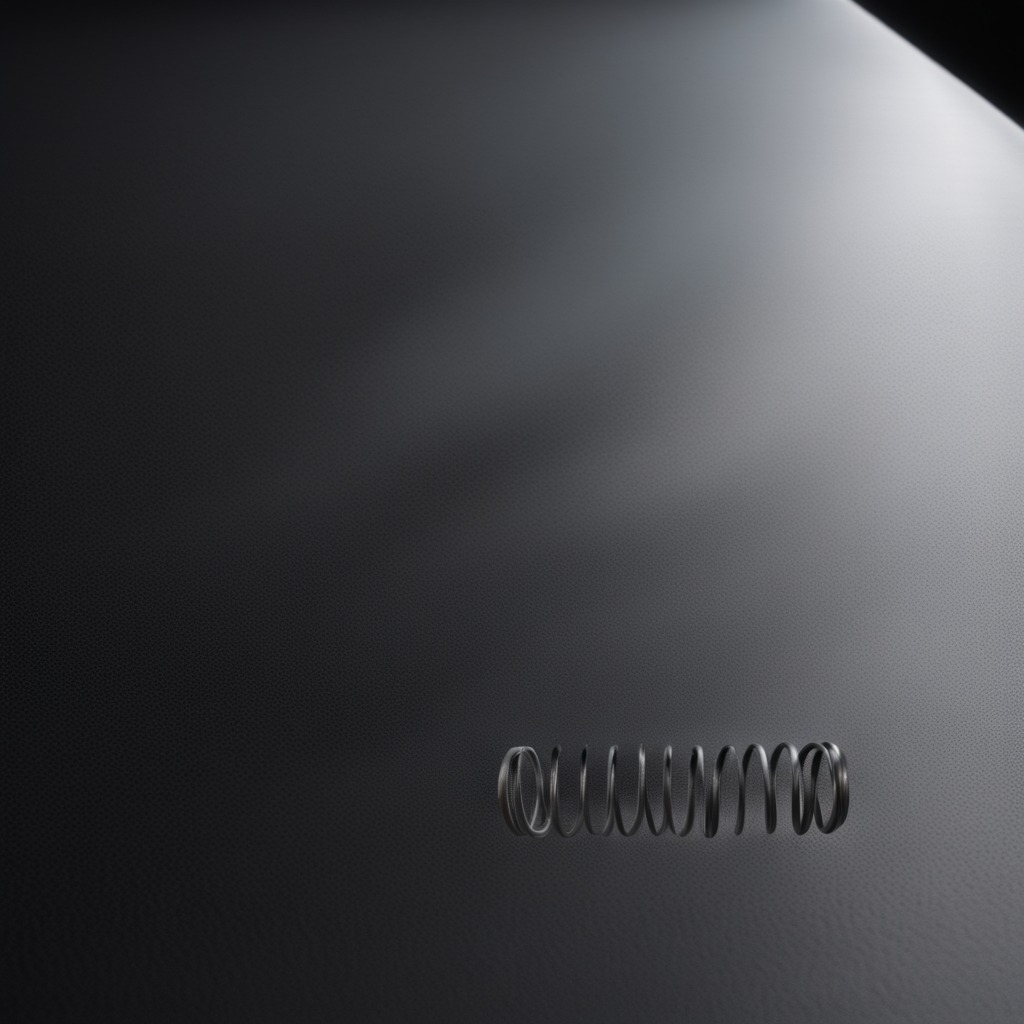
A coiled metal spring is lying on a clean granite tabletop.